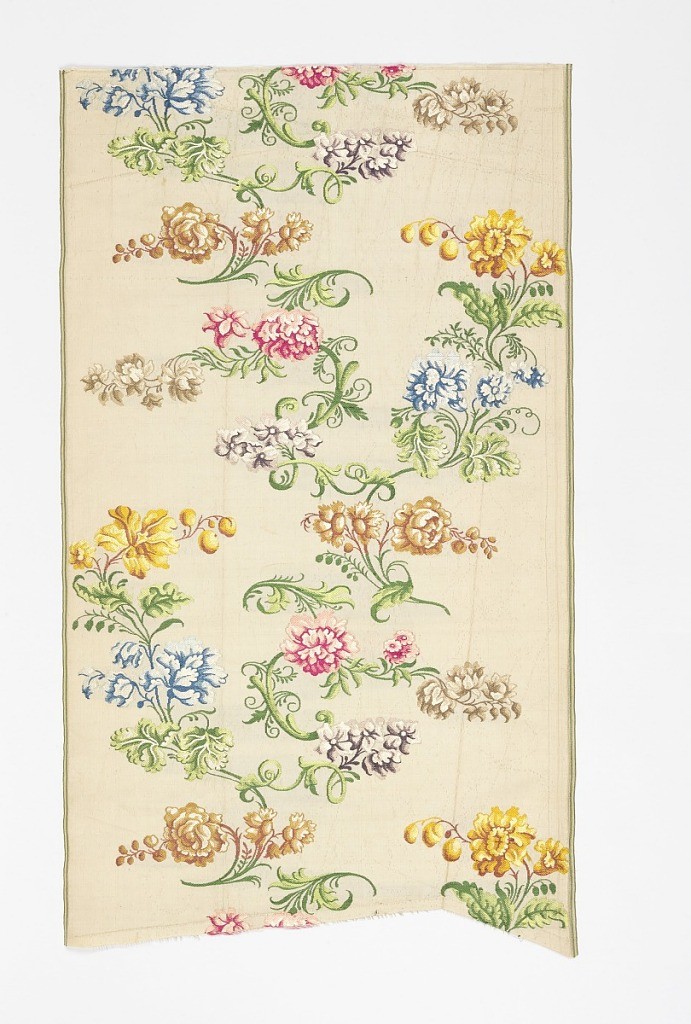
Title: Textile
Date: early 18th century
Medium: silk Technique: plain weave with discontinuous supplementary weft patterning (brocaded)
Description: Fragment of brocaded silk with large-scale floral sprays and foliage in colored silks on a white ground.